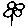
Label: flower